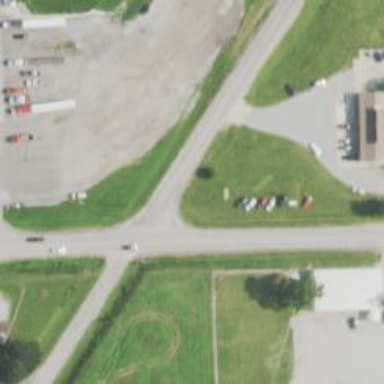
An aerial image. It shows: Marked crossing on the road.